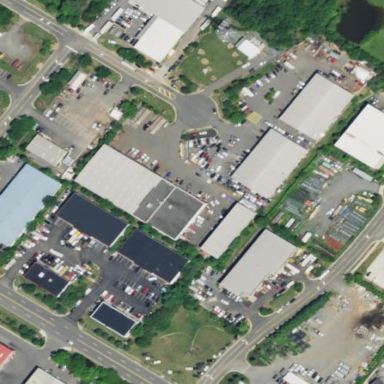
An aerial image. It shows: Industrial building.